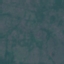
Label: HerbaceousVegetation